Question: I am creating a custom view which is a kind of arc slider progress view.I can draw more or less of the arc based on where the user touches(on the x axis) by calculating the sweep, i do this by first calculating the percetage where the user touched along the x axis..0% would be all the way to the left and 100% would be all the way to the right.
I want to take this a step further, instead off drawing the arc based on the x coordinate that the user presses, I want to make it move only when the user touches on the actual arc draw path, so its more realistic. I am still new to custom views and my maths is limited but if I get some tips I would be grateful thanks

'''
class ArcProgress extends View {
Context cx;
float width;
float height;
float center_x, center_y;
final RectF oval = new RectF();
final RectF touchArea = new RectF();
float sweep = 0;
float left, right;
int percent = 0;
public ArcProgress(Context context) {
super(context);
cx = context;
}
public int getPercentage() {
return percent;
}
@Override
protected void onDraw(Canvas canvas) {
super.onDraw(canvas);
setBackgroundColor(0xfff0ebde);
width = (float) getWidth();
height = (float) getHeight();
float radius;
if (width > height) {
radius = height / 3;
} else {
radius = width / 3;
}
Paint paint = new Paint();
paint.setAntiAlias(true);
paint.setColor(0xffd2c8b6);
paint.setStrokeWidth(35);
paint.setStyle(Paint.Style.STROKE);
center_x = width / 2;
center_y = height / 2;
left = center_x - radius;
float top = center_y - radius;
right = center_x + radius;
float bottom = center_y + radius;
oval.set(left, top, right, bottom);
//this is the background arc, it remains constant
canvas.drawArc(oval, 180, 180, false, paint);
paint.setStrokeWidth(10);
paint.setColor(0xffe0524d);
//this is the red arc whichhas its sweep argument manipulated by on touch
canvas.drawArc(oval, 180, sweep, false, paint);
}
@Override
public boolean onTouchEvent(MotionEvent event) {
if (event.getAction() == MotionEvent.ACTION_MOVE) {
float xPosition = event.getX();
float yPosition = event.getY();
if (oval.contains(xPosition, yPosition)) {
float x = xPosition - left;
float s = x * 100;
float b = s / oval.width();
percent = Math.round(b);
sweep = (180 / 100.0f) * (float) percent;
invalidate();
} else {
if (xPosition < left) {
percent = 0;
sweep = (180 / 100.0f) * (float) percent;
invalidate();
}
if (xPosition > right) {
percent = 100;
sweep = (180 / 100.0f) * (float) percent;
invalidate();
}
}
}
return true;
}
}
'''
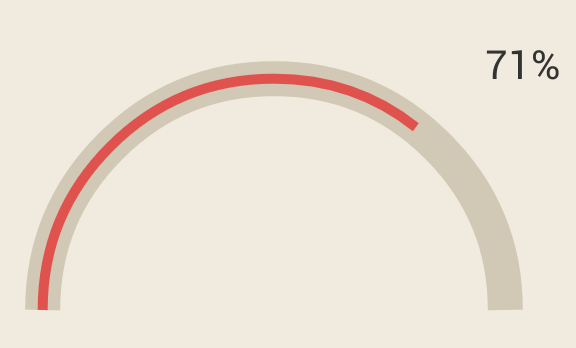
Answer: Does this work for you?
You don't need a lot of Maths. You can calculate the distance of the touch point from the center of your arc (it's a circle so it's easy) and the compare that with the radius you are using. That will tell you if the point is on the arc (almost, see below for full case).
'''
Point touchEv = ...;
Point circleCenter = ...;
//the radius of the circle you used to draw the arc
float circleRadius = ...;
//how far from the arc should a touch point treated as it's on the arc
float maxDiff = getResources().getDimension(R.dimen.max_diff_dp);
//calculate the distance of the touch point from the center of your circle
float dist = Math.pow(touchEv.x-circleCenter.x,2) + Math.pow(touchEv.y- circleCenter.y,2)
dist = Math.sqrt(dist);
//We also need the bounding rect of the top half of the circle (the visible arc)
Rect topBoundingRect = new Rect(circleCenter.x - circleRadius,
circleCenter.y - circleRadius,
circleCenter.x + circleRadius,
circleCenter.y);
if (Math.abs(dist - circleRadius) <= maxDiff &&
topBoundingRect.contains(touchEv.x, touchEv.y)) {
// the user is touching the arc
}
'''